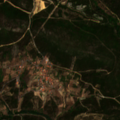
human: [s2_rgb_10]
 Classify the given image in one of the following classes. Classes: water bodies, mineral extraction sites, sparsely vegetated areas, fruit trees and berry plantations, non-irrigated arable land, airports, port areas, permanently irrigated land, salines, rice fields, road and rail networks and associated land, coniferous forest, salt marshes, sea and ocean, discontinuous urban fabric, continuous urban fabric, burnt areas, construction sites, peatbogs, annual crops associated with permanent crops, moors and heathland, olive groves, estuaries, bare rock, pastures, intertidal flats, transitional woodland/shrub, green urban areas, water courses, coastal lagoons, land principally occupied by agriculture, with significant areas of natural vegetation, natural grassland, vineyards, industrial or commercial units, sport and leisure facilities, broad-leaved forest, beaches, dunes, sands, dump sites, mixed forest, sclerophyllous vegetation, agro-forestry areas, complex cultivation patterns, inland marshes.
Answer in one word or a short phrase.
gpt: complex cultivation patterns, moors and heathland, transitional woodland/shrub